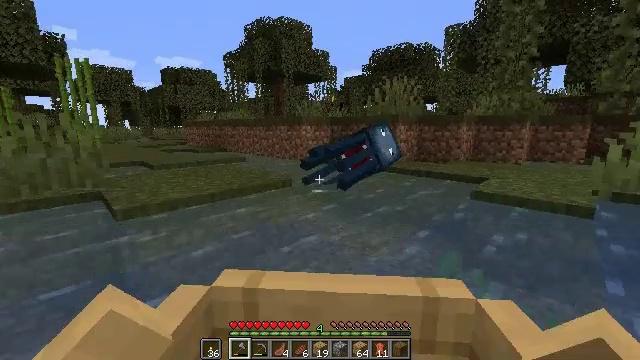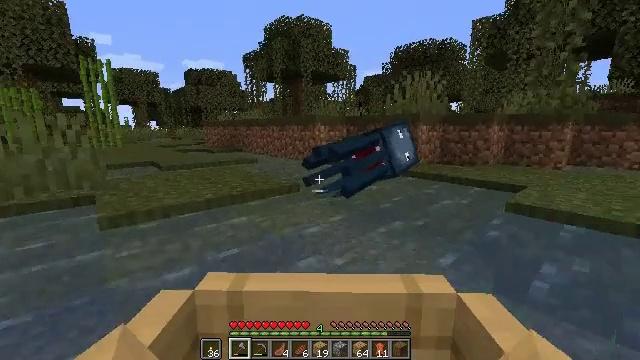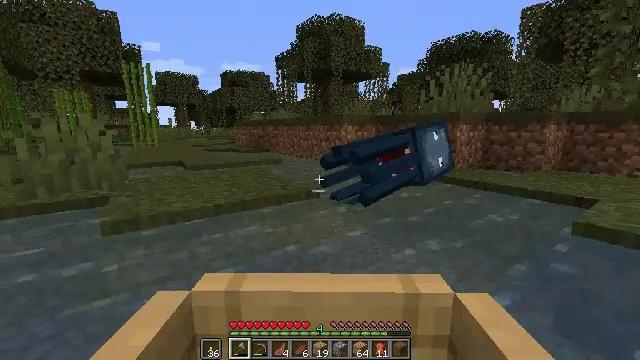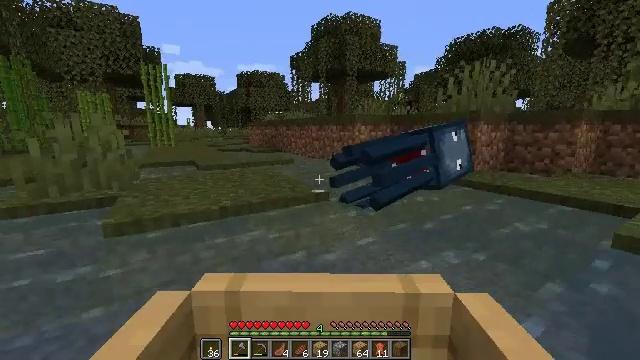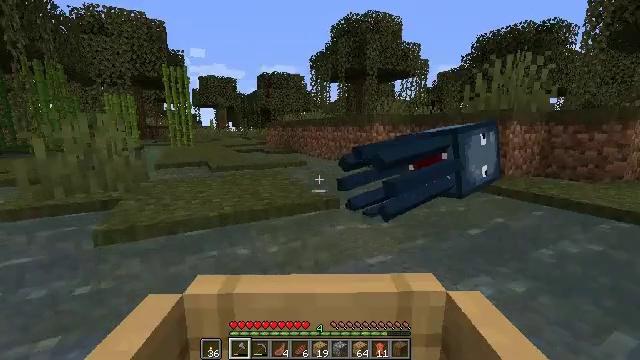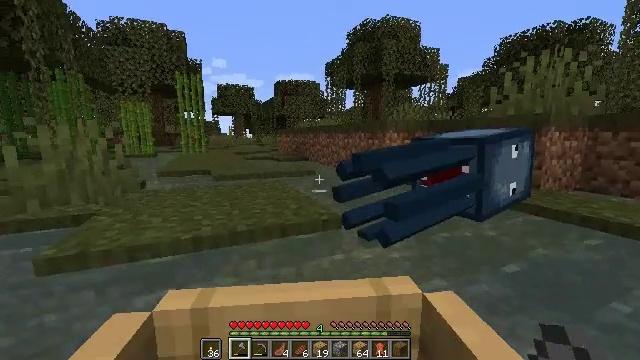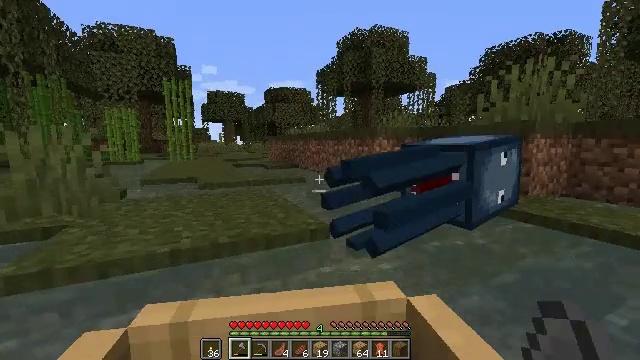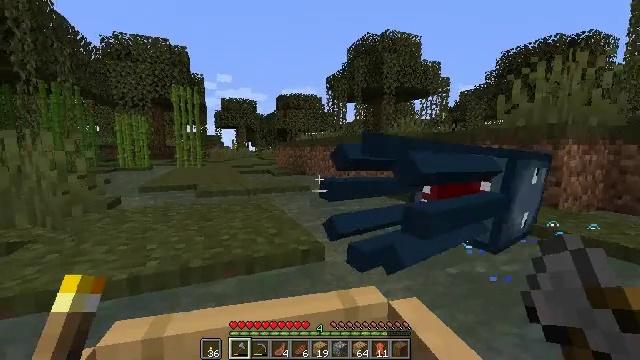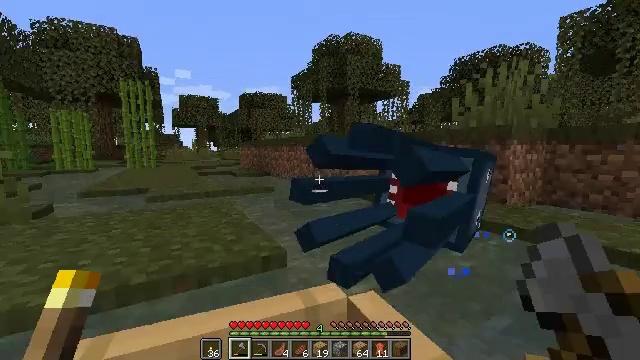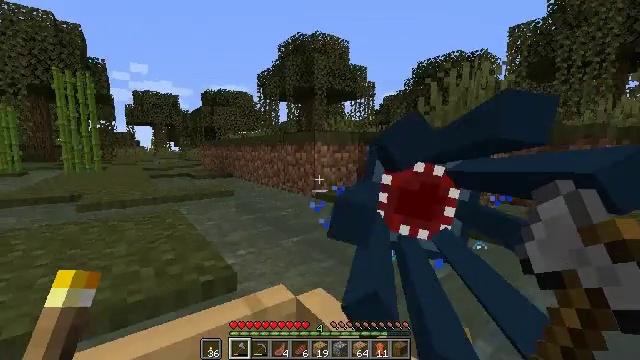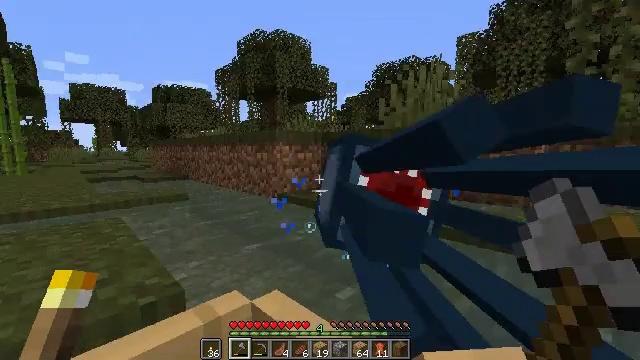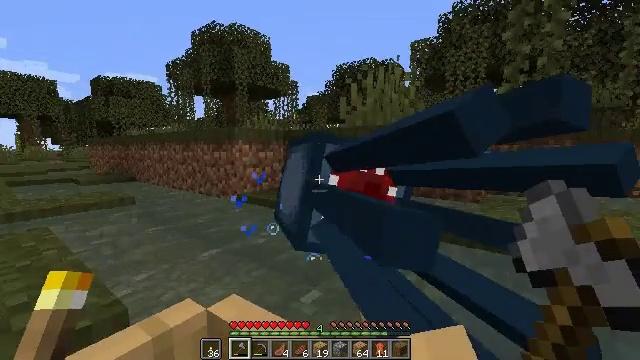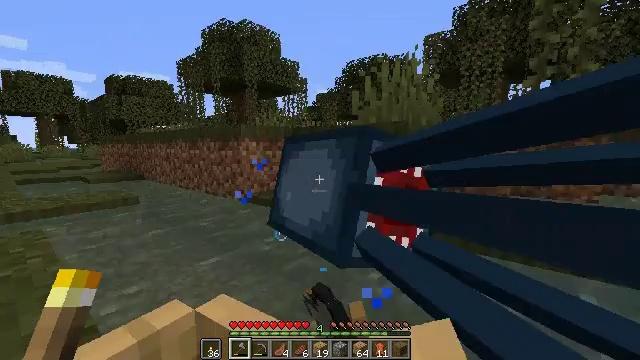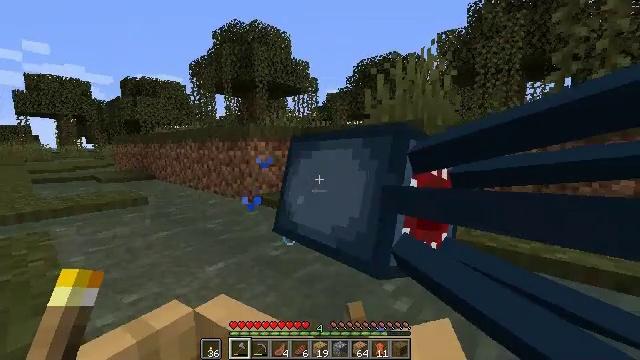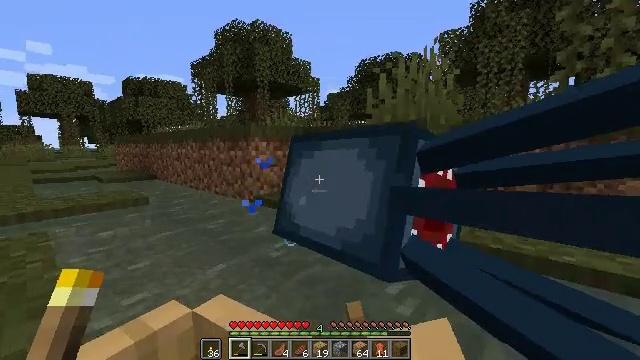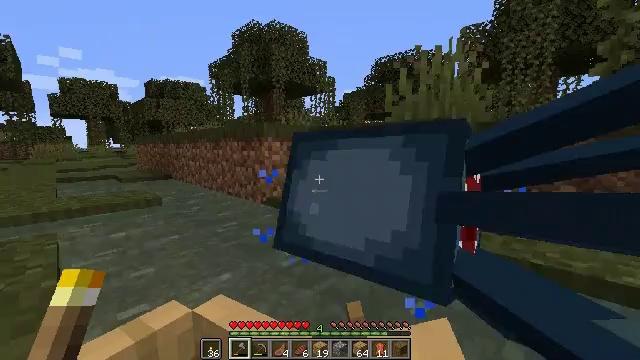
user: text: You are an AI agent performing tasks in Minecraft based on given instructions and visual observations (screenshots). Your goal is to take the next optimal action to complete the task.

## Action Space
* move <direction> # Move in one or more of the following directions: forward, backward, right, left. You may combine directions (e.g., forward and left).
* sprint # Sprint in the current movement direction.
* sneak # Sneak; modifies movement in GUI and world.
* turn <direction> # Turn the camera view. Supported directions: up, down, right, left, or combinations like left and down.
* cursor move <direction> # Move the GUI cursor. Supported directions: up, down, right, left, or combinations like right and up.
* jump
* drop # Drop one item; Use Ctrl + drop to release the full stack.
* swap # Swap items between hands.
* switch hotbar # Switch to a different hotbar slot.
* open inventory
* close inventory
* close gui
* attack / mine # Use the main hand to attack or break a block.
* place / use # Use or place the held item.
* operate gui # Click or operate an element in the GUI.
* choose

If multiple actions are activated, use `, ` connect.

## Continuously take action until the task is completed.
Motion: motion action
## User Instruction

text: Kill the squid.
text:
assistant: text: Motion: move forward and move left, turn right
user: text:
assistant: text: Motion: move forward and move left
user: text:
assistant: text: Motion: move forward
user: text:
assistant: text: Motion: turn right
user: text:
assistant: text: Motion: turn right and up
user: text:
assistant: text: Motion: turn right and up
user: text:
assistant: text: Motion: turn right and up
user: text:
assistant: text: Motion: turn right
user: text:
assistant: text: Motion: turn right
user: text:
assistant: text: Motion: turn right
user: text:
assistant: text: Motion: turn right, attack / mine
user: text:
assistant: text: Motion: turn right, attack / mine
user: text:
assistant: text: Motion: attack / mine
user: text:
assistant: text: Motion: attack / mine
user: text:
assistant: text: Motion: no_op
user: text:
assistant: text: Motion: no_op